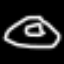
Label: donut